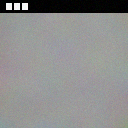
Screen state: on